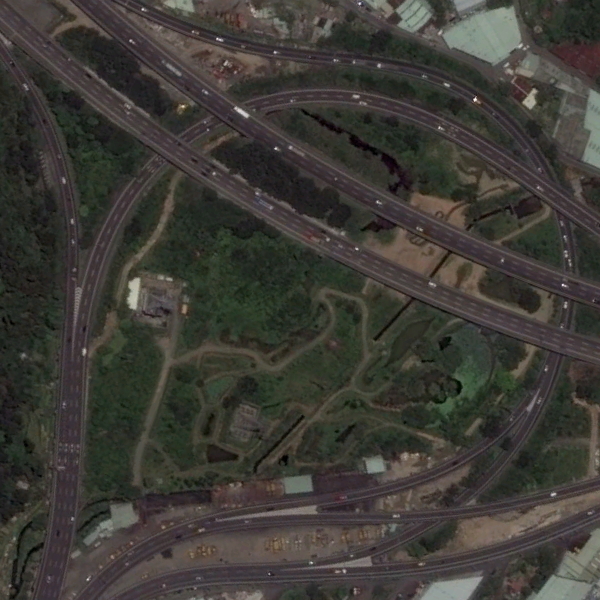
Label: Viaduct